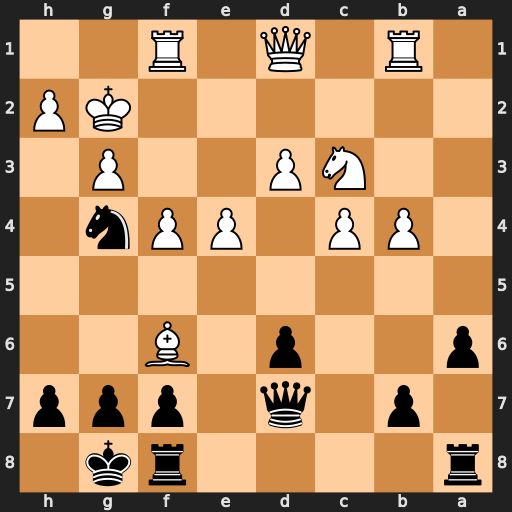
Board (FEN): r4rk1/1p1q1ppp/p2p1B2/8/1PP1PPn1/2NP2P1/6KP/1R1Q1R2
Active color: b
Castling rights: -
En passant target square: -
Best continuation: Ne3+ Kf3 Nxd1